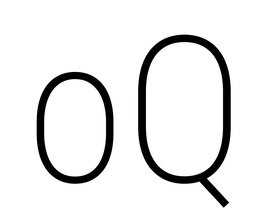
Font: Roboto_Condensed_ExtraLight